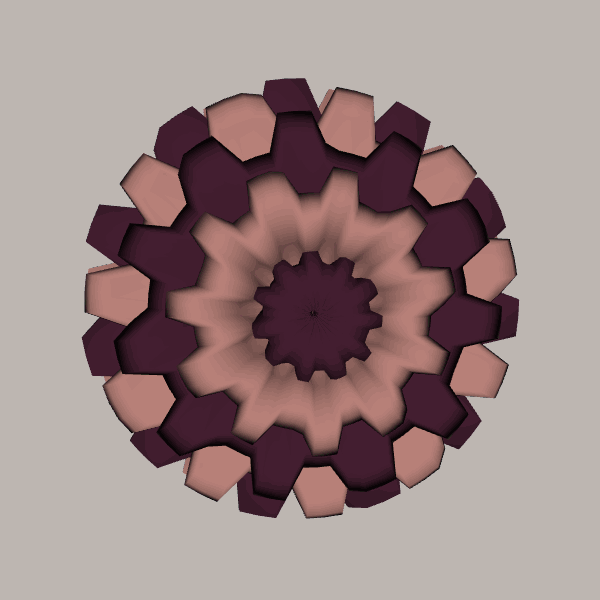
Background: light